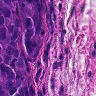
Metastatic tissue present: yes